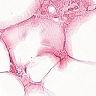
Metastatic tissue present: no